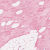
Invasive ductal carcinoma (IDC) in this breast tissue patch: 0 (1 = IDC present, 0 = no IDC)